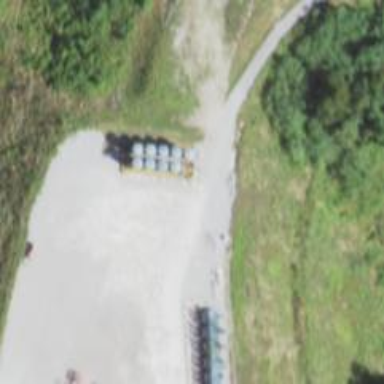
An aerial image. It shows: Storage tank that is man-made.